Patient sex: M
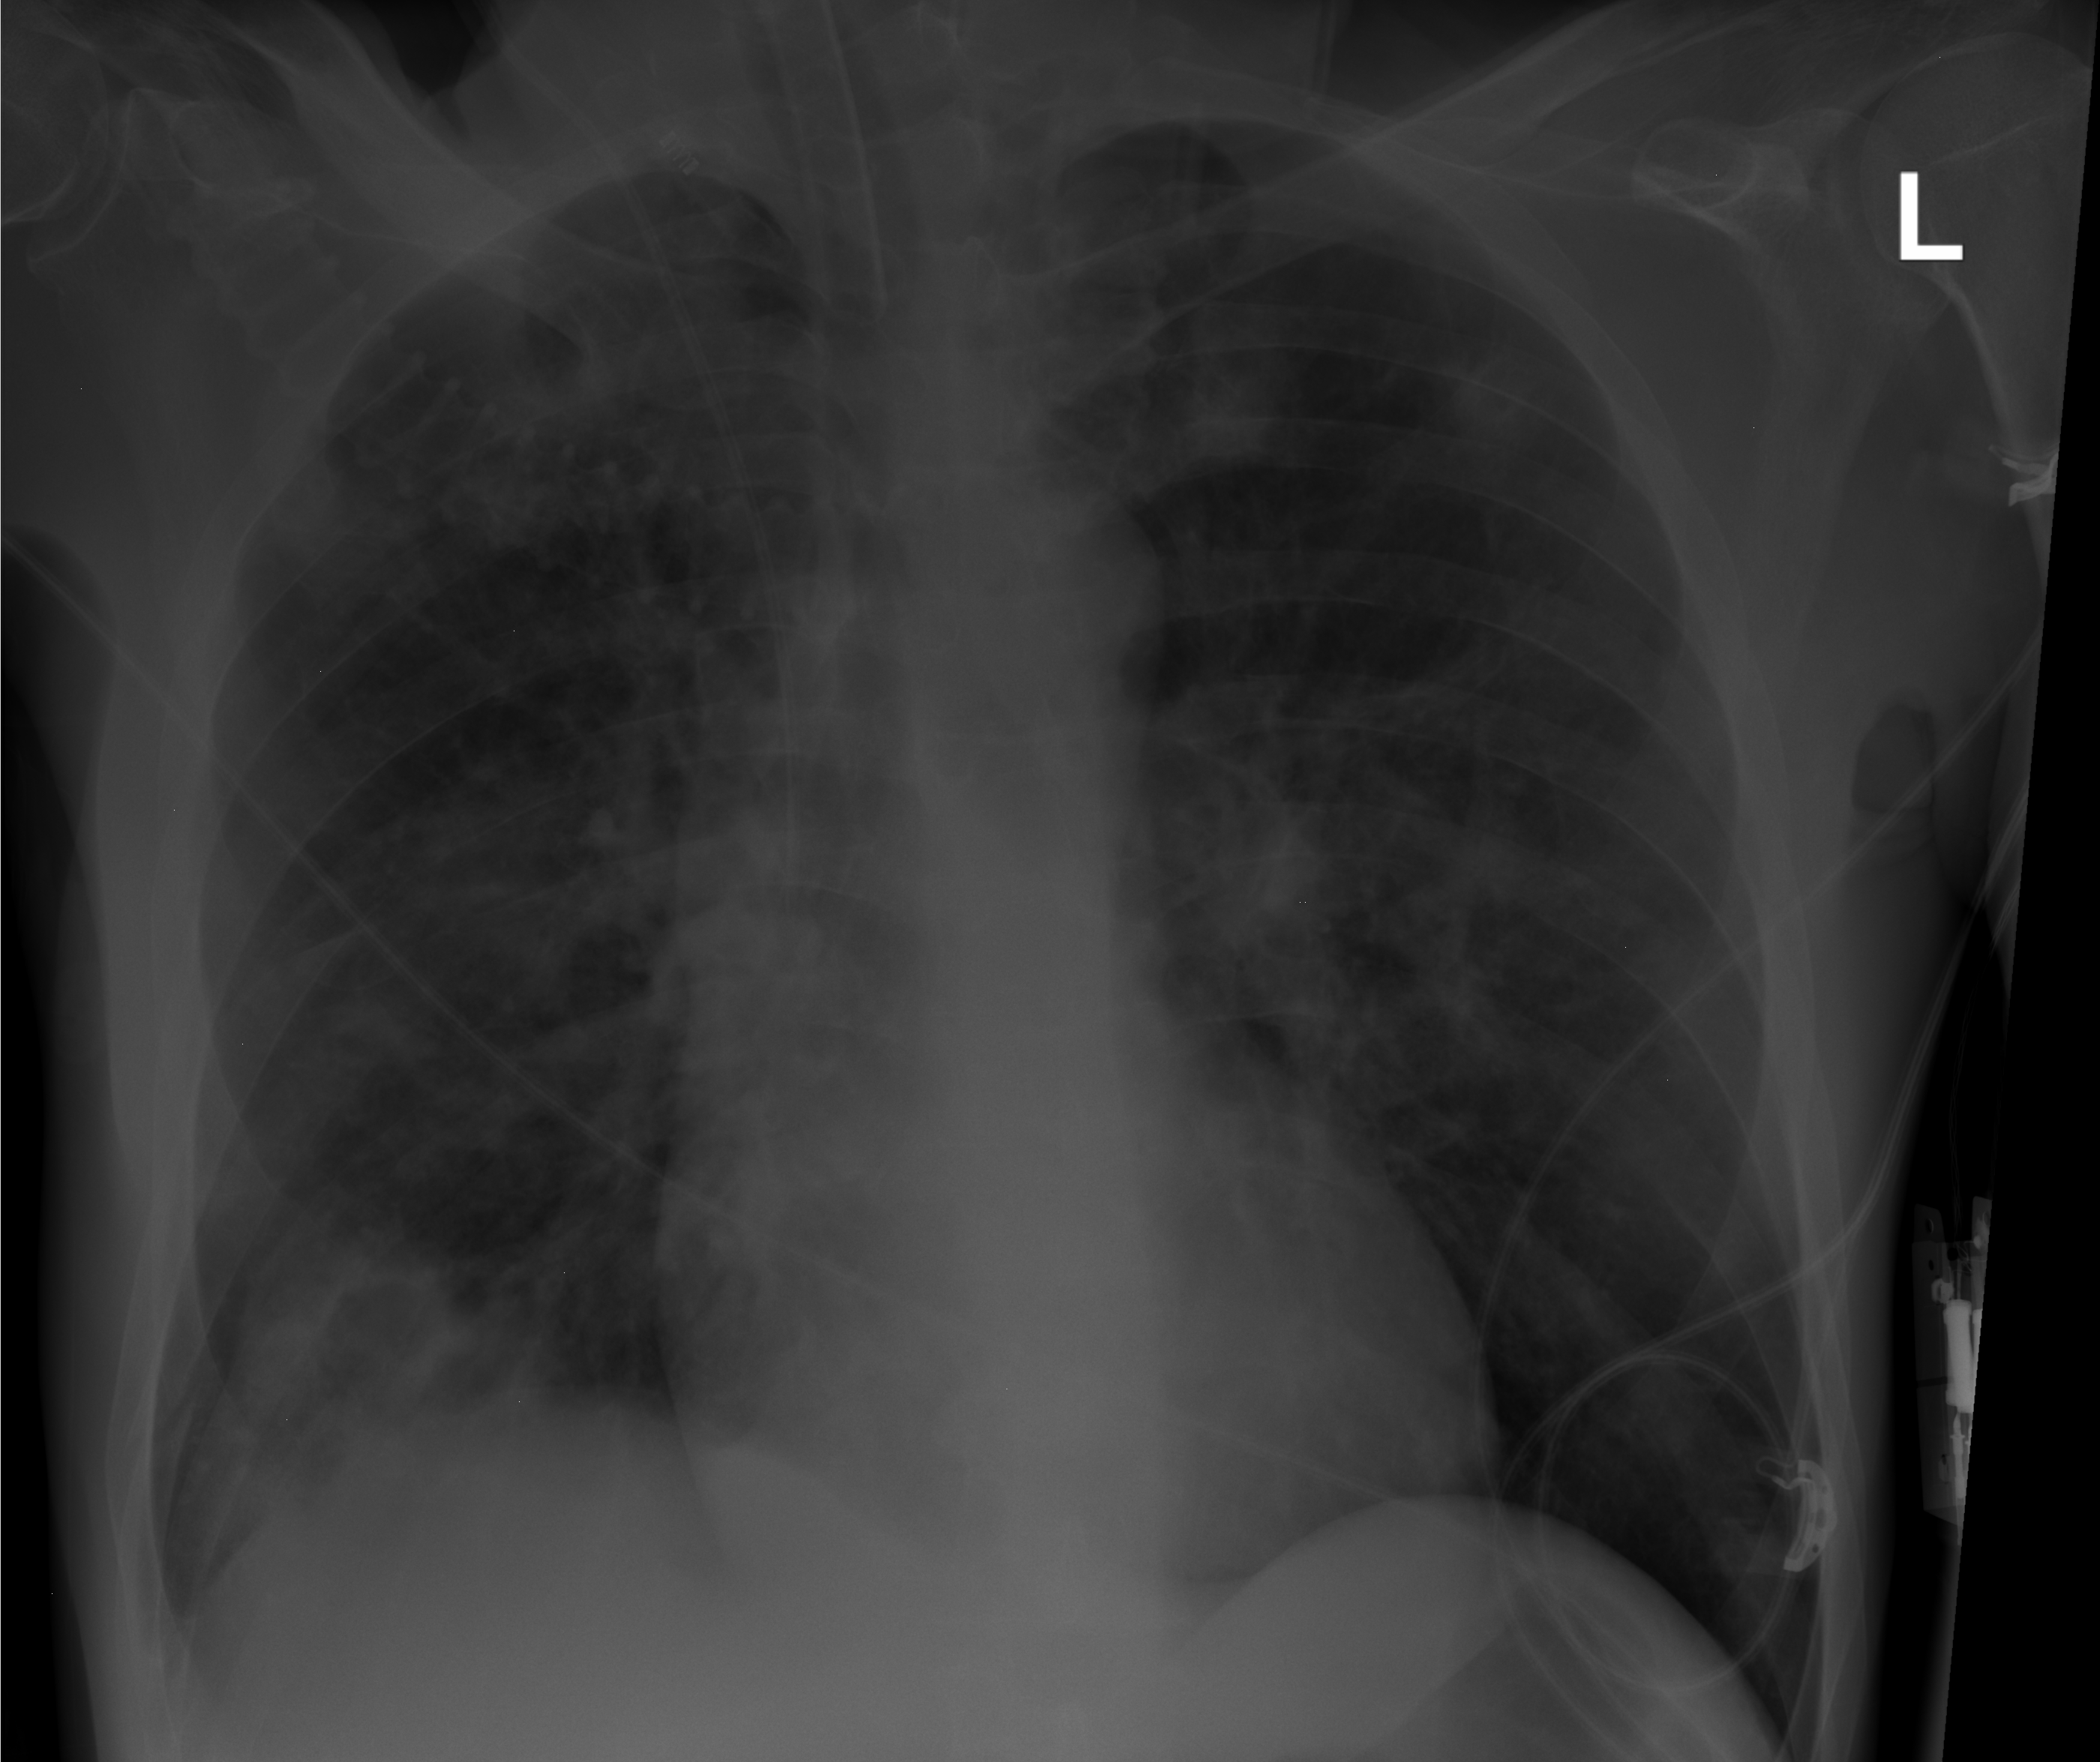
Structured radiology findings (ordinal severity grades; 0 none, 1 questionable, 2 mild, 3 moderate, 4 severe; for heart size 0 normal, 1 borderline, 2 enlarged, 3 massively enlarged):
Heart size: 0
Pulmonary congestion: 0
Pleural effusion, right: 0
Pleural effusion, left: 0
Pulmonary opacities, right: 0
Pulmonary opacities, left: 0
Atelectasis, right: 2
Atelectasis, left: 0